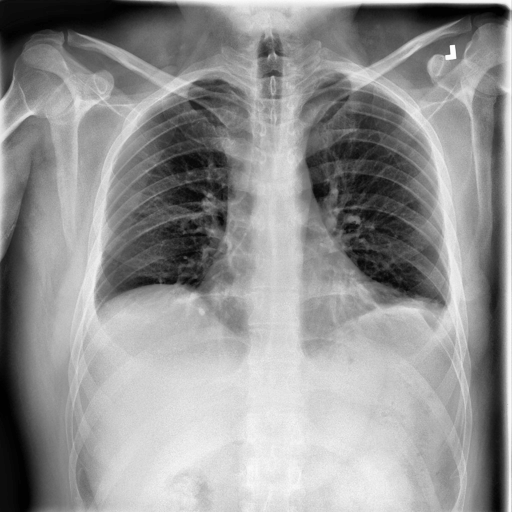
Finding: NORMAL